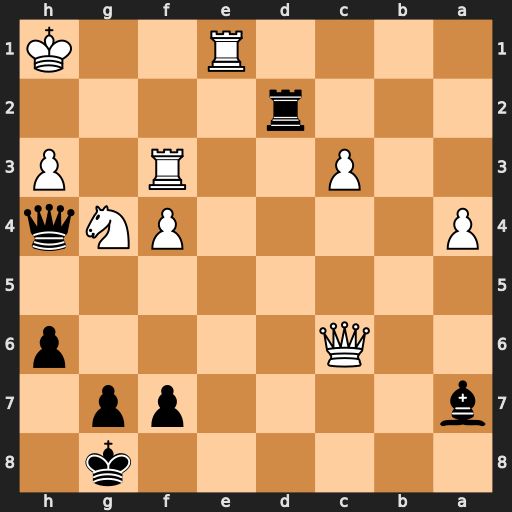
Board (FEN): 6k1/b4pp1/2Q4p/8/P4PNq/2P2R1P/3r4/4R2K
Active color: b
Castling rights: -
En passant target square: -
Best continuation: Qxe1+ Rf1 Qxf1#